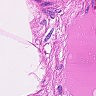
Metastatic tissue present: no